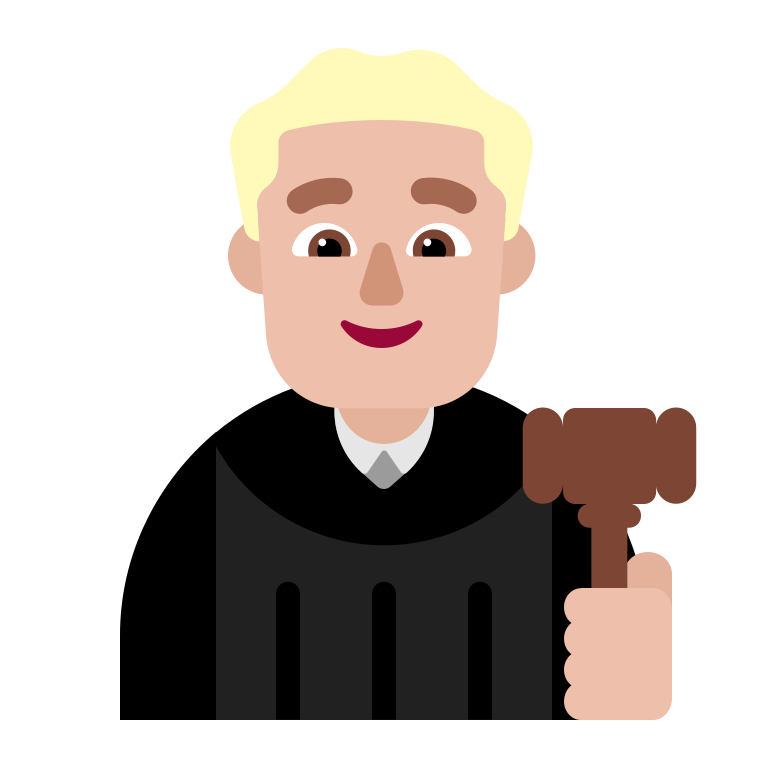
man judge flat  light